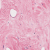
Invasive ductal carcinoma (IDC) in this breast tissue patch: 0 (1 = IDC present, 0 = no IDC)